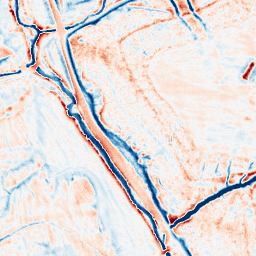
Category: edge_preserving
Decomposition family: guided
Decomposition parameters: radius: 4
eps: 0.001
Upsampling method: sinc_hamming
Upsampling parameters: scale: 8
kernel_size: 16
Upsampling scale: 8